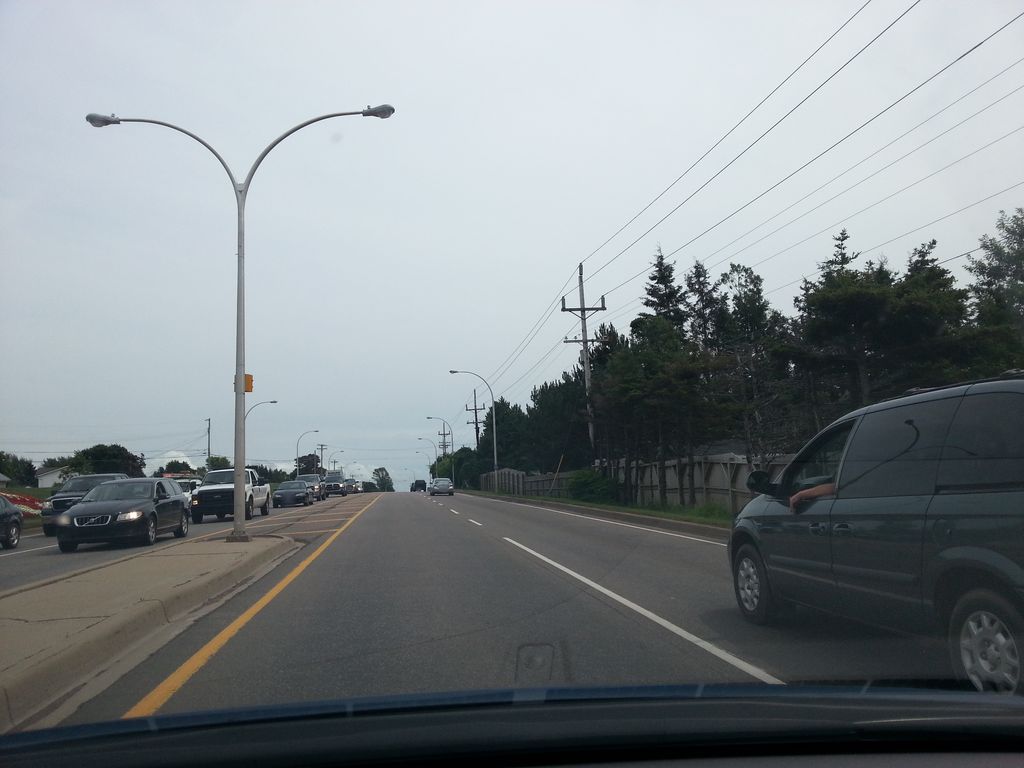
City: charlottetown